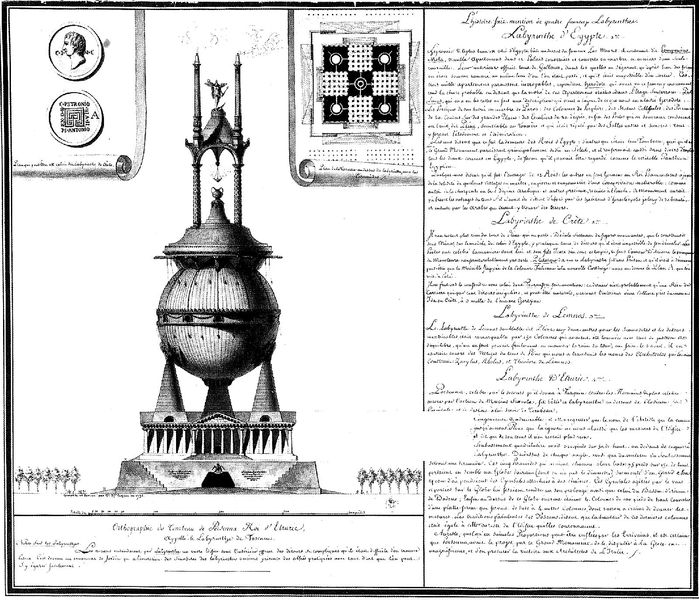
Titel: Aufriss des Grabmals von Porsenna, König von Etrurien, bekannt als das Toskanische Labyrinth
Künstler: Jean Jaques Lequeu
Schlagwörter: weiß, bäume, schwarz, zeichnung, gebäude, sockel, schornstein, turm, schrift, treppen, symmetrie, illustration, text, kugel, entwurf, freitreppe, plan, handschrift, monument, ägypten, grundriss, bauwerk, aufriss